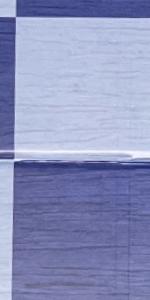
Label: Empty